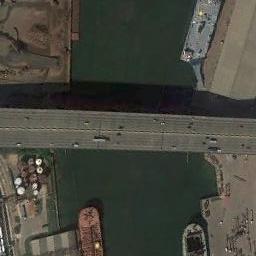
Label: bridge